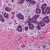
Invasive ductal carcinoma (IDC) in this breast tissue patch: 0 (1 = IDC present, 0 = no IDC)